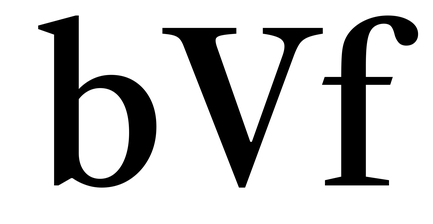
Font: LibreCaslonText_Medium